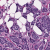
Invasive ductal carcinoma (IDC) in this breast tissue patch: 1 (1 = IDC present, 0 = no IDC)